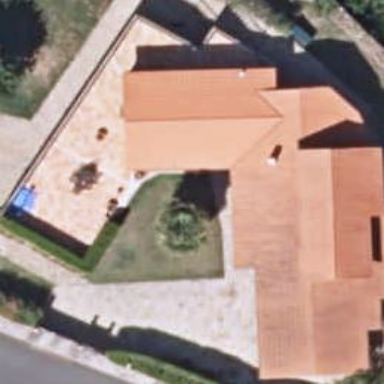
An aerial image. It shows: Simple house.